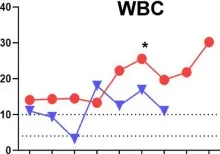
Changes in patients' routine blood examination. (D) Changes in patients' WBC levels. *Transfusion treatments: Patient 1 received RBC 0.25 U; Patient 4 received PLT 0.75 U.
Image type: chart (chart)